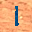
Label: 1